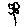
Label: flower